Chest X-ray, PA view. Patient: 50 years old, sex M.
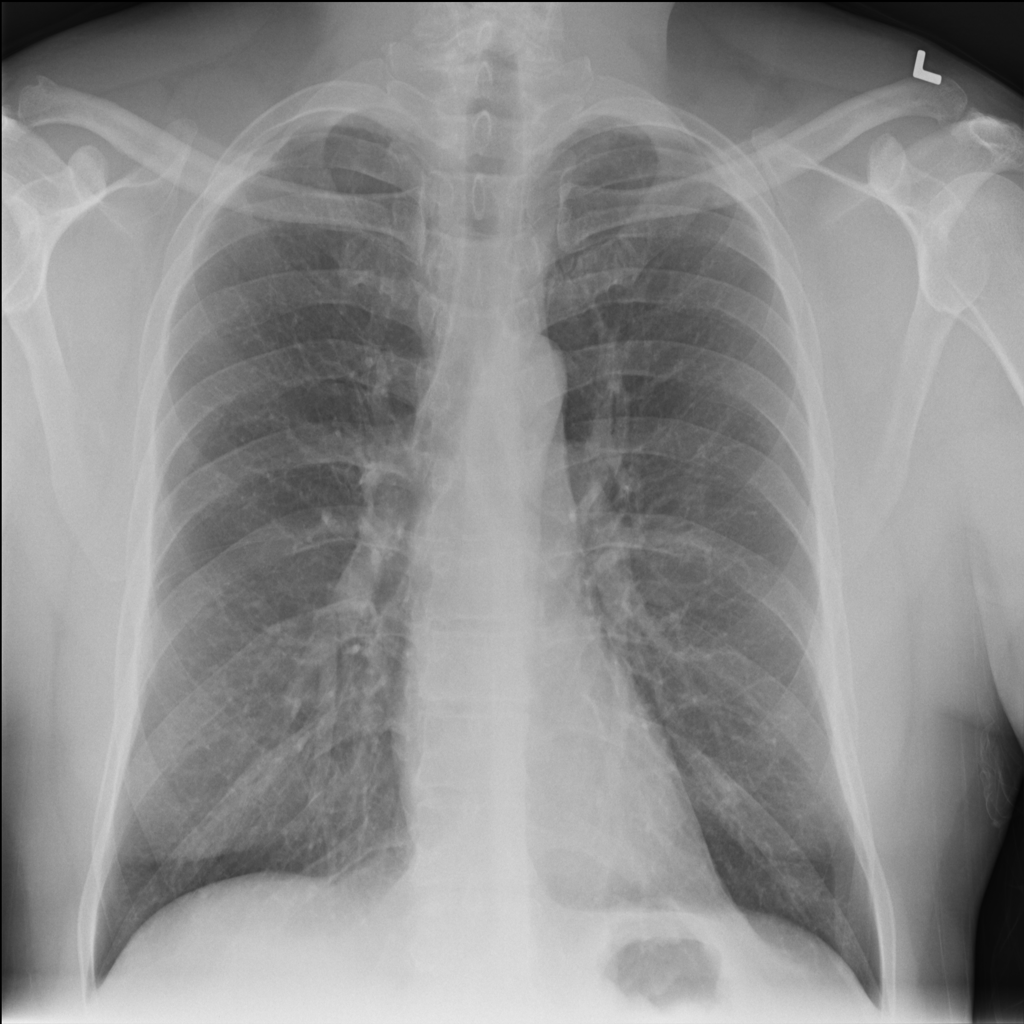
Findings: No Finding